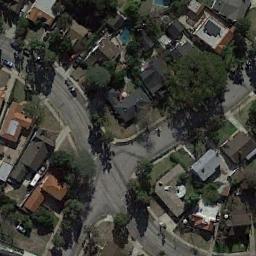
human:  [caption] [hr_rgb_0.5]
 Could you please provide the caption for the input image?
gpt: There are several moving vehicles on the road at the intersection, With many buildings and some trees around the intersection .

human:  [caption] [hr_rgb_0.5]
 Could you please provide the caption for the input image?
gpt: An intersection without cars located in a residential area with lots of trees .

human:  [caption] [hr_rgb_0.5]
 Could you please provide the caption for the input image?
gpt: There is only traffic on the left side of the intersection .

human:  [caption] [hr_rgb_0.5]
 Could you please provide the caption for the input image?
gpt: There are many trees near the intersection .

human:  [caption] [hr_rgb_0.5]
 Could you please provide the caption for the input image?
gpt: There are many buildings and some green trees around the intersection .